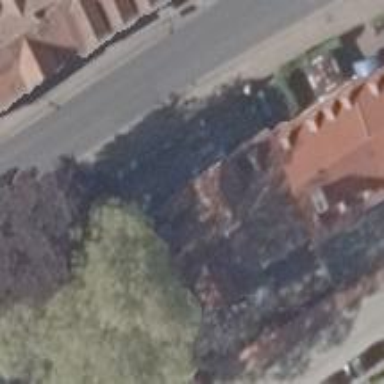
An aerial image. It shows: Pub.